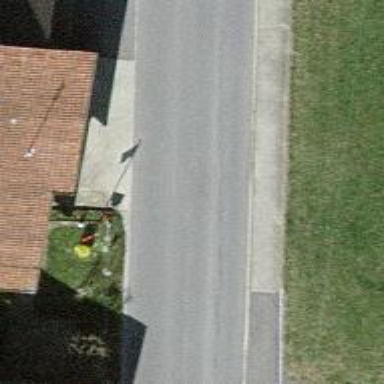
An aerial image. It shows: Bus stop with platform for public transport.